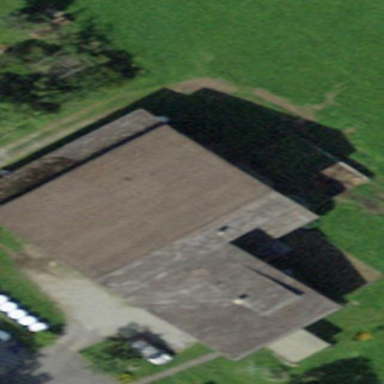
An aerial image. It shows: Farm building.